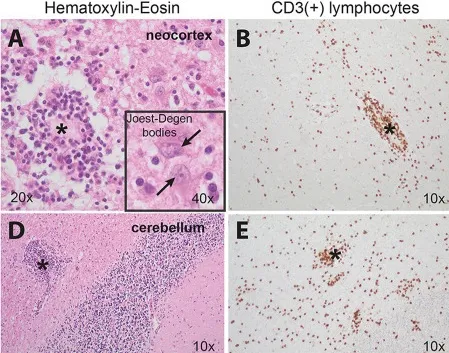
Pathology of our Borna-virus case in neocortical ,. Prominent perivascular as well as diffuse lymphocytic infiltration was found in all neocortical areas (A,B, asterisks at indicative infiltrations). This was accompanied by marked reactive astrogliosis with bizarrely enlarged reactive astrocytes (indicative of sclerosing encephalomyelitis), some of them with eosinophilic intranuclear inclusions (A-inset, arrows point at Joest-Degen bodies, ie, distinct eosinophilic intranuclear inclusions).
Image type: pathology (immunostaining)